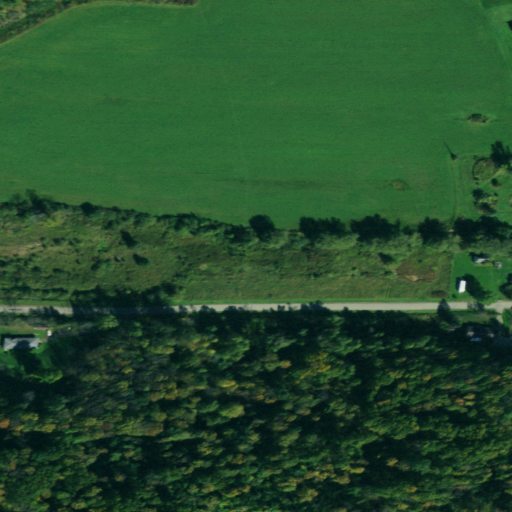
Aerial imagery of valley in New York named Carey Hollow containing mixed forest, cultivated crops, pasture, open development, deciduous forest, and low intensity development